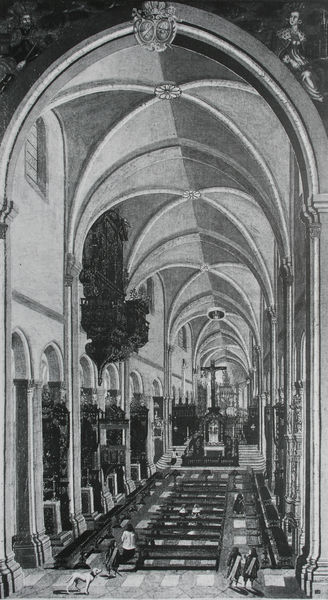
Titel: Dom zu Bamberg, Innenansicht nach Osten mit Blick in Georgenchor
Künstler: Georg Adam Arnold
Standort: Bamberg
Institution: Diözesanmuseum
Schlagwörter: gemälde, schatten, umhang, weiß, menschen, fenster, licht, marmor, männer, pfeiler, raum, schwarz, skizze, säule, säulen, zeichnung, hund, malerei, architektur, mensch, steine, innenraum, kirche, boden, figur, decke, blatt, gotik, kinder, schärpe, balkon, schiff, ansicht, bogen, perspektive, grafik, graphik, bank, empore, figuren, kuppel, ornamente, verzierung, stufen, halle, schwestern, flucht, foto, bögen, gang, gewölbe, kreuz, dom, druck, radierung, stich, fliesen, schwarzweiß, nonne, beten, altar, bänke, hauptschiff, hochaltar, inneres, kapitelle, kathedrale, bleistiftzeichnung, schlussstein, wappen, kirchenbank, kreuzrippen, kreuzrippengewölbe, kirchenbänke, mittelschiff, orgel, pfarrer, kanzel, kreuzgewölbe, spitzbögen, priester, kreuzgang, kriche, vierung, ansciht, epitaph, altäre, nonnen, schlusstein, sitzreihe, beteb, gebetsnische, schlussteine, kanzeln, schlusssstein, kupfersstich